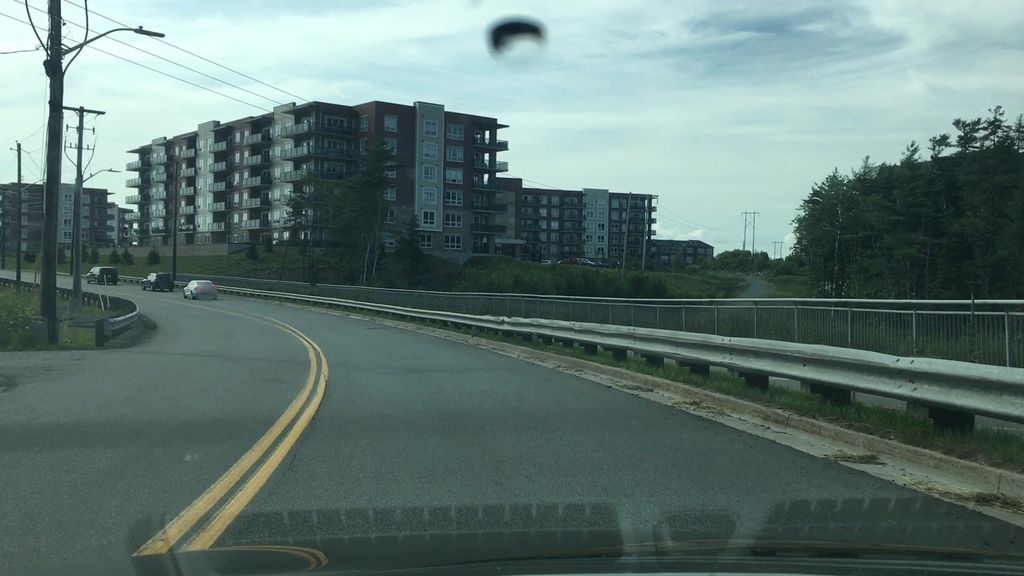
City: halifax